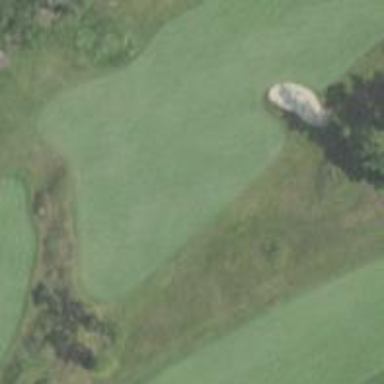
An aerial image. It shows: View of golf hole.